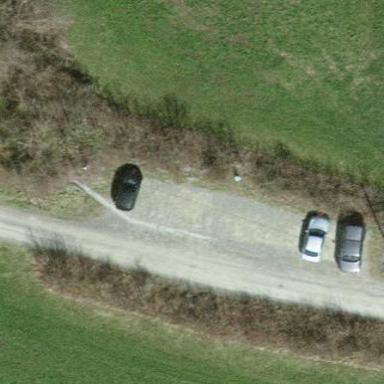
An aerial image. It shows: Unpaved surface parking area.